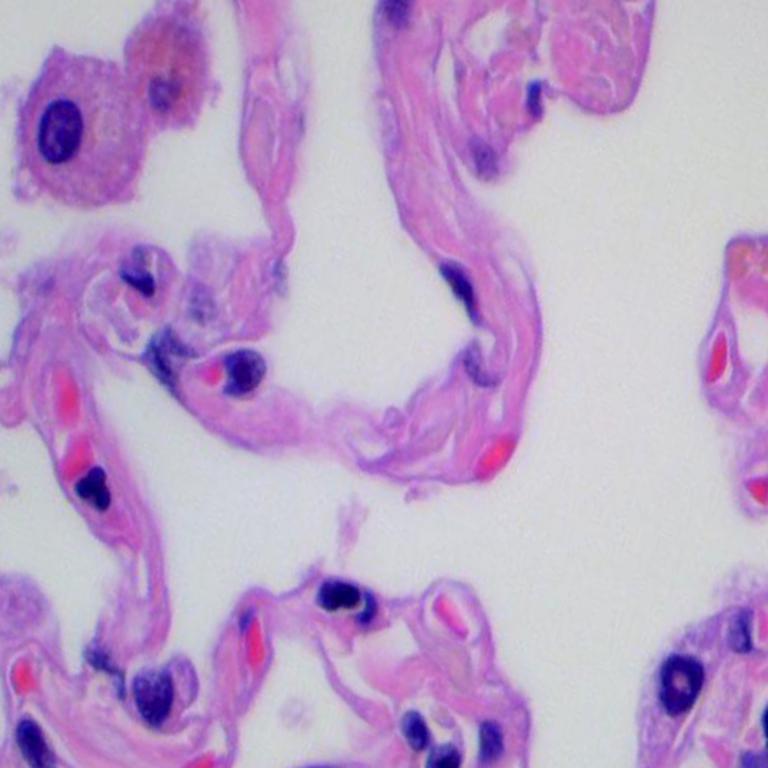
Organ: lung
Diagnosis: benign